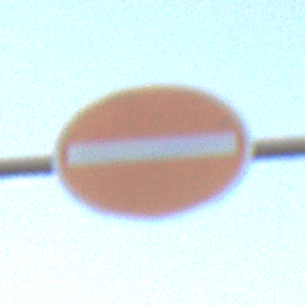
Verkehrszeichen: VerbotDerEinfahrt
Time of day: SunriseSunset
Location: Outdoor (Nature)
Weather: Clear
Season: NotSpecified
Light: Natural